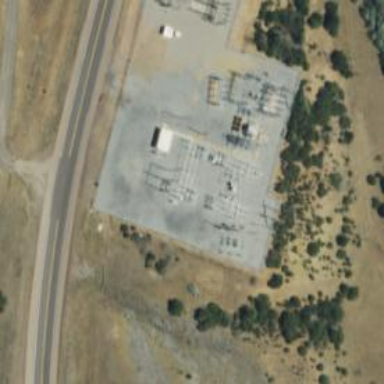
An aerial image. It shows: Transmission level substation.